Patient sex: F
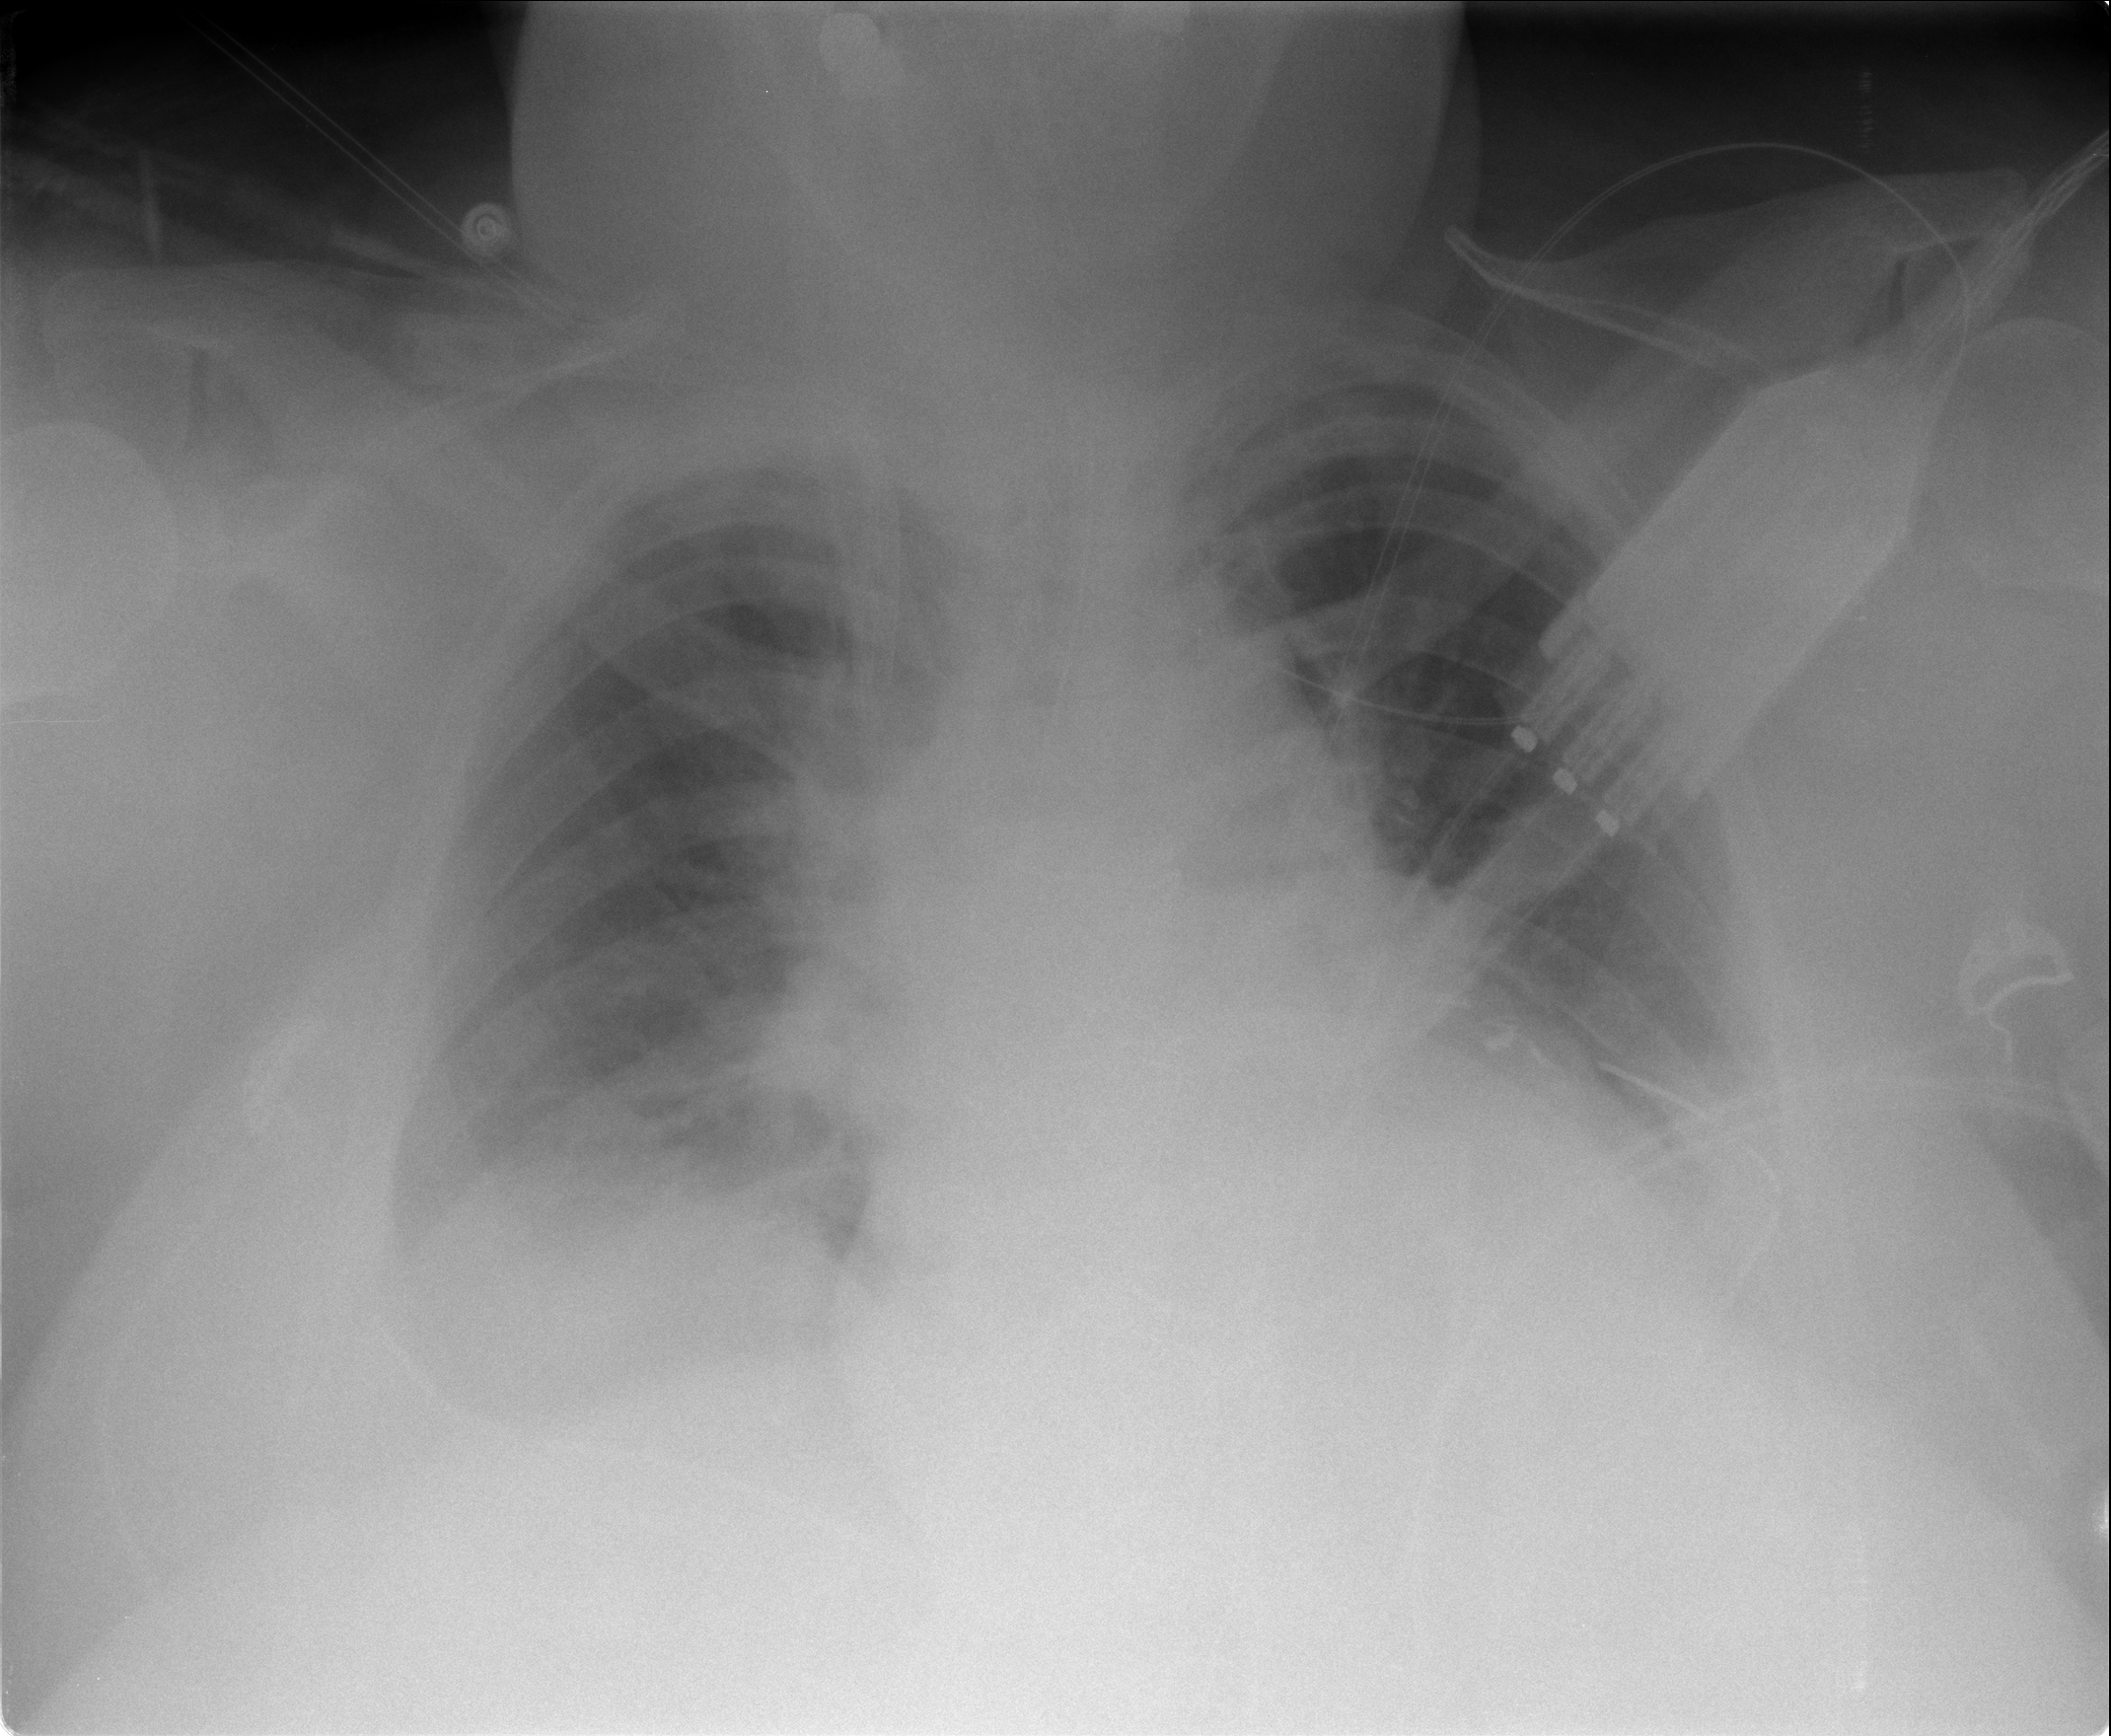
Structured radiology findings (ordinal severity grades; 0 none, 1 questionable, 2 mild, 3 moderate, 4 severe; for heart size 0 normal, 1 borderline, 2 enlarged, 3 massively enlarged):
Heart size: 0
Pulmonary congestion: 1
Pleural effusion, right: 3
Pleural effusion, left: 2
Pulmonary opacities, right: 0
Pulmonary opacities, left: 0
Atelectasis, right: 0
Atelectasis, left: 0